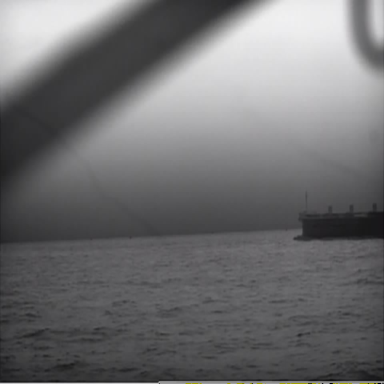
There is a liner in the infrared image.